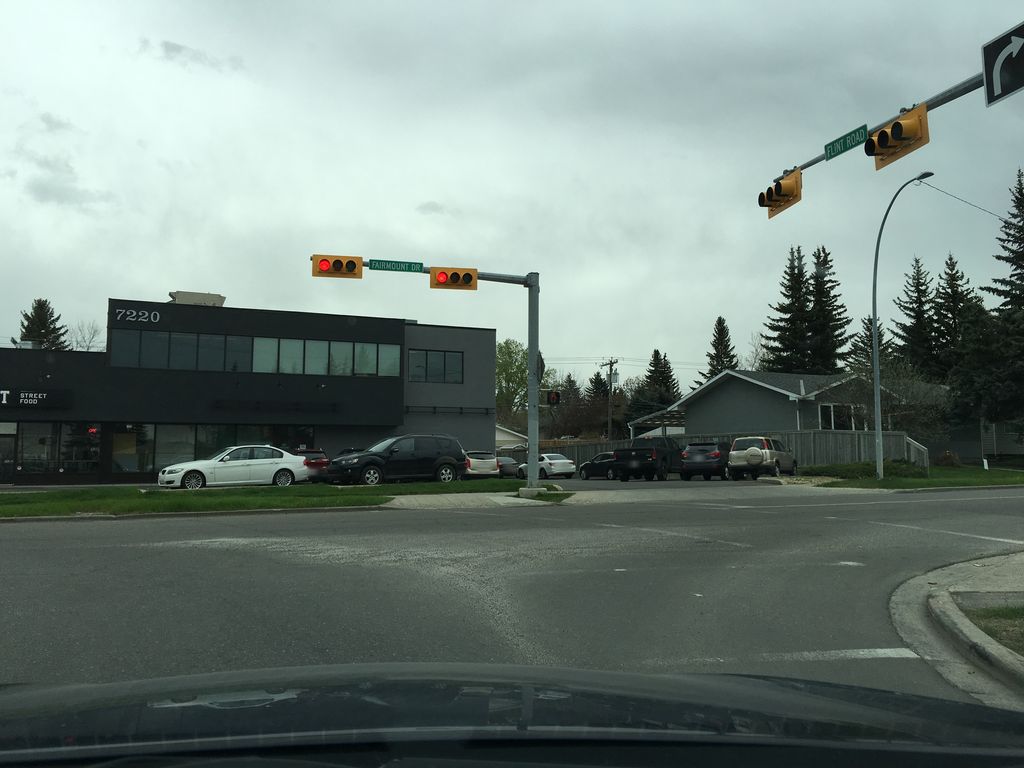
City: calgary